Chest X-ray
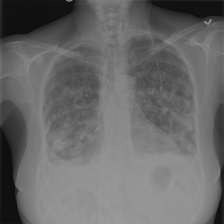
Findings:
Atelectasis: negative
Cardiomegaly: negative
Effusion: negative
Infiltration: negative
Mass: negative
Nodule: negative
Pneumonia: negative
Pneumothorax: negative
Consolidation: negative
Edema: negative
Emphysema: negative
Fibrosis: negative
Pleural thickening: positive
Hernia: negative